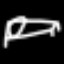
Label: bed